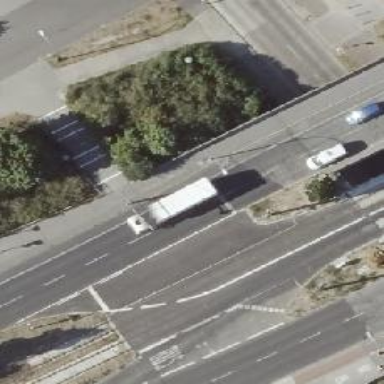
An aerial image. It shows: Road with traffic signals.